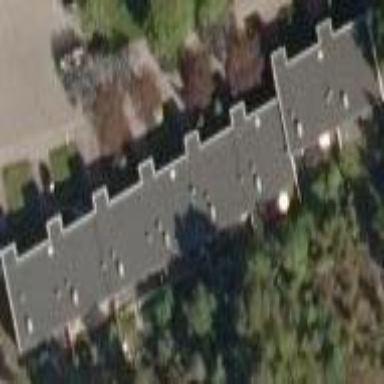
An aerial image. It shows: Terrace building.